Question:
I want to make the above layout from code behind. It could be a listview with switch or any other.
Can someone give me some idea about how to proceed?
I am open to any layout. Relative layout will work fine with me or any other for that matter. I know how to populate list view form code behind or switch in the right. but i don't know how to combine them and produce it form code behind
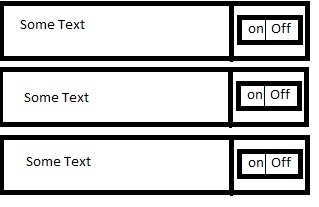
Answer: Something like this will produce your 'switch' and 'TextView' for each row in your 'adapter'
'''
@Override
public View getView(final int position, View convertView, ViewGroup parent) {
// TODO Auto-generated method stub
ViewHolder holder;
View rowView = convertView;
if (convertView == null)
{
LayoutInflater inflater = (LayoutInflater) context.getSystemService(Context.LAYOUT_INFLATER_SERVICE);
rowView = inflater.inflate(R.layout.your_layout, parent, false); // create your_layout.xml with the layout you want
holder = new ViewHolder();
holder.label = (TextView) rowView.findViewById(R.id.itemTV);
holder.switch = get your switch here
rowView.setTag(holder);
}
else
{
holder = (ViewHolder) rowView.getTag();
}
'''
If you don't already know about using 'ViewHolder' you will want to read the <URL>. If this isn't what you are talking about then let me know